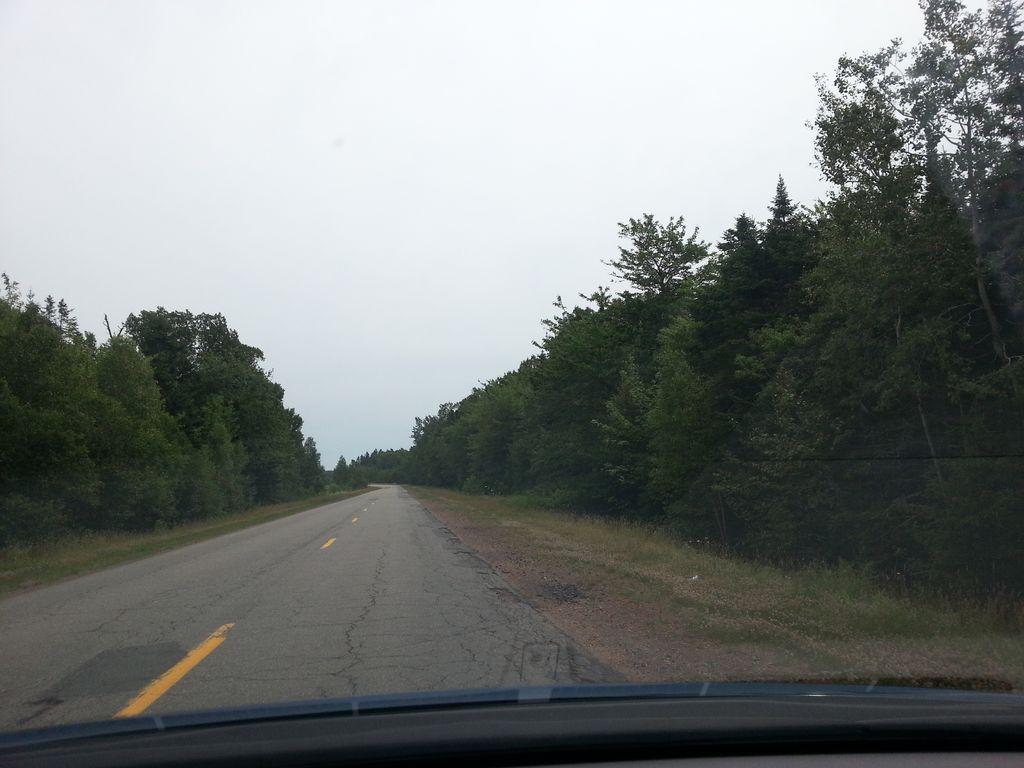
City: charlottetown